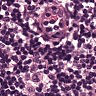
Metastatic tissue present: no